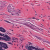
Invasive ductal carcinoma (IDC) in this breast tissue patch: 0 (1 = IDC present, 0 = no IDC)